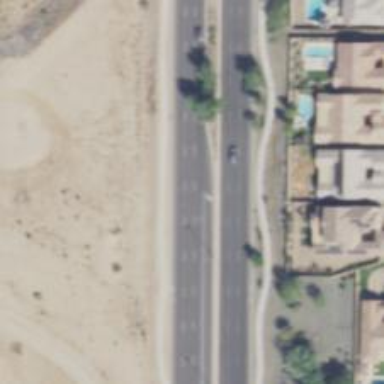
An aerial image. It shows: Secondary road with asphalt surface.